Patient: sex F, age 58
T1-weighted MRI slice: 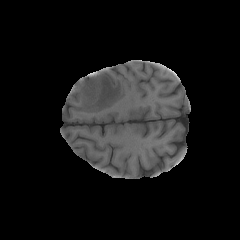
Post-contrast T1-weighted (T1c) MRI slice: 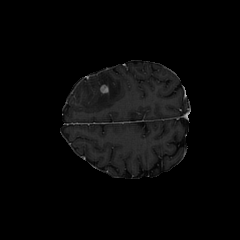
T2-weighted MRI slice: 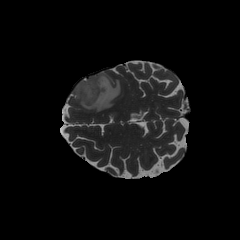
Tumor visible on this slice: yes
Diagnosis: Glioblastoma, IDH-wildtype
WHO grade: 4